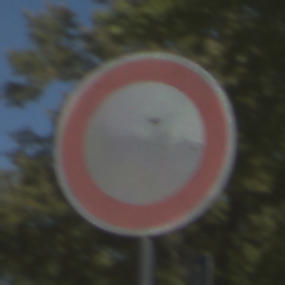
Verkehrszeichen: VerbotFahrzeugeAllerArt
Umgebung: Outdoor, RoadRail
Tageszeit: Midday
Wetter: Clear
Licht: Natural
Jahreszeit: NotSpecified
Kontrast: HighContrast